Question: i have this table

and i would like to change all the EDW column value for all rows by the value selected on the top , hoe can i do that with javascript ?
this is my table html :
'''
<table id="example1" class="table table-bordered">
<thead>
<th>Employee ID</th>
<th>Full Name</th>
<th>Salary</th>
<th>EDW <select type="number" class="edw" name="edw1">
<option value="28">28</option>
<option value="29">29</option>
<option value="30">30</option>
<option value="31">31</option>
</select></th>
<th>TDW</th>
<th>Deduction</th>
<th>Net Pay</th>
</thead>
<tbody>
@foreach( $employees as $employee)
<tr>
<td>{{$employee->id}}</td>
<td>{{$employee->firstname}} {{$employee->lastname}}</td>
<td><input type="number" class="salary" value="{{$employee->salary}}" name="salary"></td>
<td><input type="number" class="edw" value="30" name="edw"></td>
<td><input type="number" class="tdw" value="30" name="tdw"></td>
<td><input type="number" class="deduction" value="0" name="deduction"></td>
<td><span class="result"></span> AED</td>
</tr>
@endforeach
'''
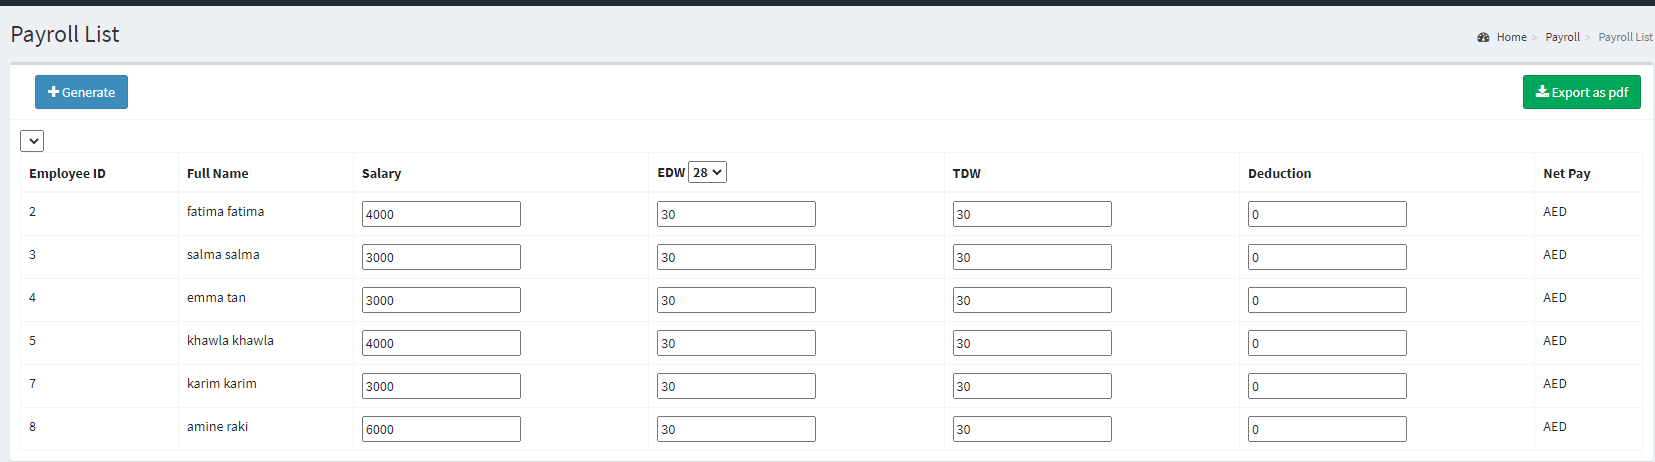
Answer: Solution based on jQuery
'''
<!DOCTYPE html>
<html>
<head>
<title>Salary Table</title>
<meta charset="utf-8" name="viewport" content="width=device-width,initial-scale=1"></meta>
<script src="https://cdnjs.cloudflare.com/ajax/libs/jquery/3.6.0/jquery.min.js"></script>
</head>
<body>
<table id="example1" class="table table-bordered">
<thead>
<th>Employee ID</th>
<th>Full Name</th>
<th>Salary</th>
<th>EDW <select id="edw_selection" type="number" class="edw" name="edw1">
<option value="28">28</option>
<option value="29">29</option>
<option value="30">30</option>
<option value="31">31</option>
</select></th>
<th>TDW</th>
<th>Deduction</th>
<th>Net Pay</th>
</thead>
<tbody>
<tr>
<td>1</td>
<td>John Smith</td>
<td><input type="number" class="salary" value=<PHONE> name="salary"></td>
<td><input type="number" class="edw" value="30" name="edw"></td>
<td><input type="number" class="tdw" value="30" name="tdw"></td>
<td><input type="number" class="deduction" value="0" name="deduction"></td>
<td><span class="result"></span> AED</td>
</tr>
<tr>
<td>2</td>
<td>Ivan Petrov</td>
<td><input type="number" class="salary" value=3000 name="salary"></td>
<td><input type="number" class="edw" value="30" name="edw"></td>
<td><input type="number" class="tdw" value="30" name="tdw"></td>
<td><input type="number" class="deduction" value="0" name="deduction"></td>
<td><span class="result"></span> AED</td>
</tbody>
<script>
$('#example1').on('change','select', () => {
var selected_value = document.getElementById("edw_selection").value;
$('input[name="edw"]').each( (key,value) => {
value.value = selected_value;
});
});
</script>
</body>
</html>
'''